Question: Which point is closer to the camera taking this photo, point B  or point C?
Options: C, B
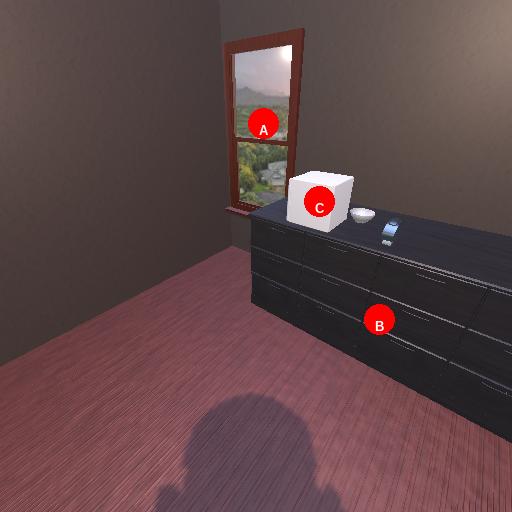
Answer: C